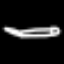
Label: pencil